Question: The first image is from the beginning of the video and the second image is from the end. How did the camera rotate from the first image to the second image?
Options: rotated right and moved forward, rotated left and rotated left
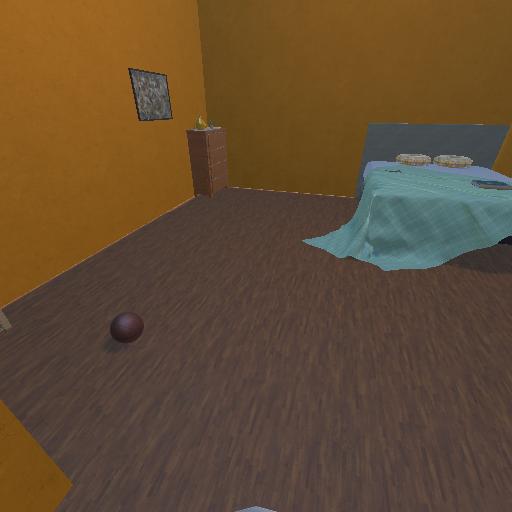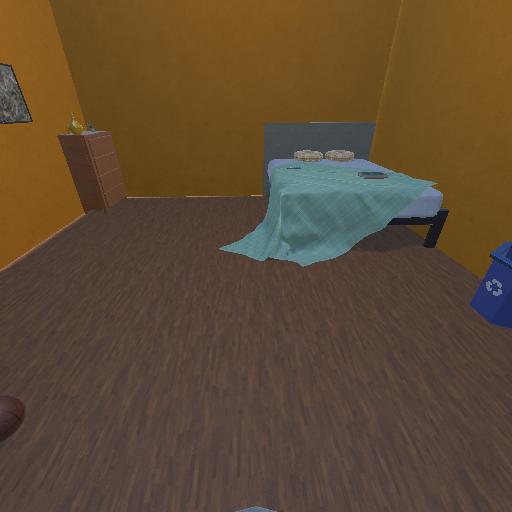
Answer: rotated right and moved forward